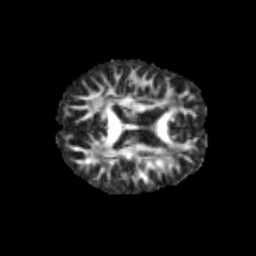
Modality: FA
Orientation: axial
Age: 12
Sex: female
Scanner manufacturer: siemens
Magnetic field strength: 3 T
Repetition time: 3.8 s
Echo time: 0.07 s